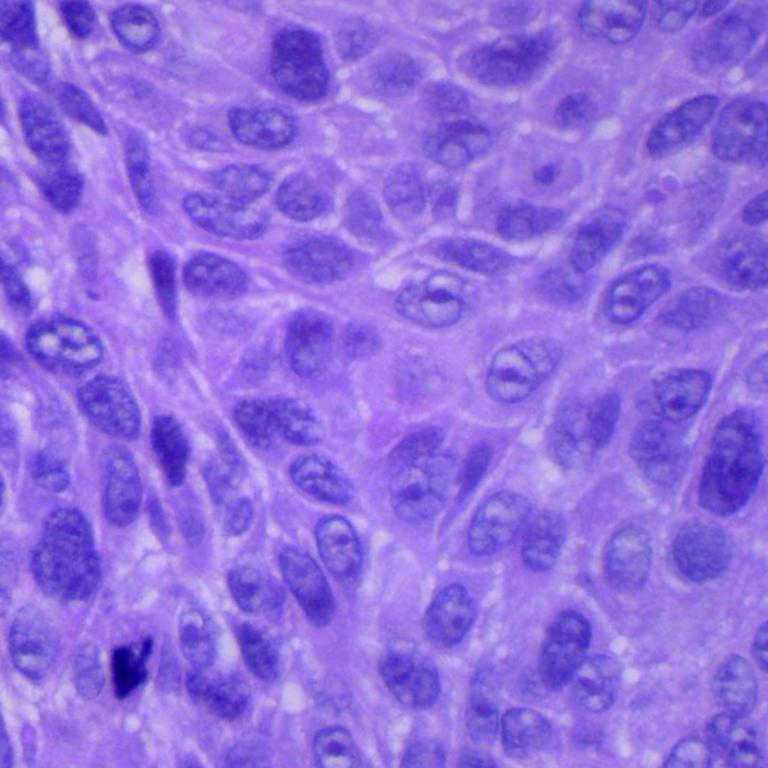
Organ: lung
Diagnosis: squamous carcinomas